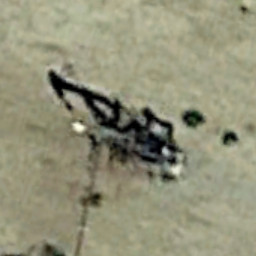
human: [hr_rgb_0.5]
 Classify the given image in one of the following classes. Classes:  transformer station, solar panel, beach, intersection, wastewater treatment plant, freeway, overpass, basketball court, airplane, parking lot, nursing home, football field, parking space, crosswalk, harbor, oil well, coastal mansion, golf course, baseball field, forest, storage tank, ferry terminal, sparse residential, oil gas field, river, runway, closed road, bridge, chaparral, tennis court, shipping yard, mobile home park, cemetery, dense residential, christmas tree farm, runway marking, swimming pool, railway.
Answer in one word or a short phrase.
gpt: oil well